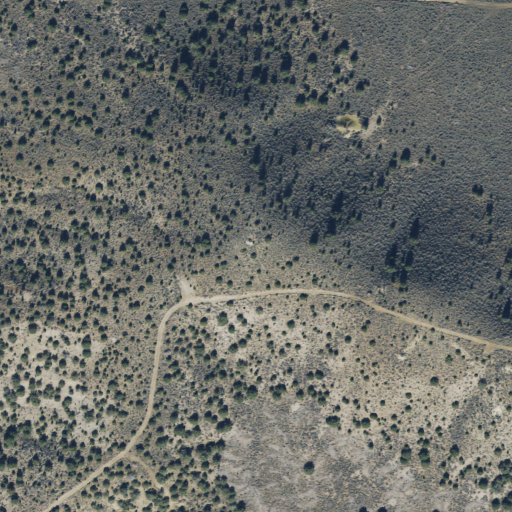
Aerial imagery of mountain in Utah named Horseshoe Hill containing shrub and evergreen forest